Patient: sex M, age 43
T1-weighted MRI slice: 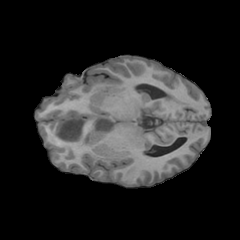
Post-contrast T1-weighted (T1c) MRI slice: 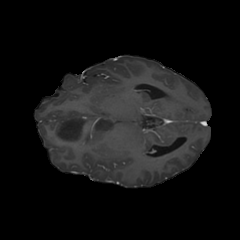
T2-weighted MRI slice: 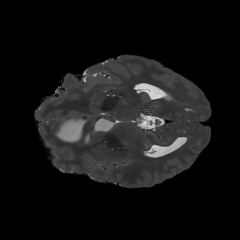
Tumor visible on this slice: yes
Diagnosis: Astrocytoma, IDH-mutant
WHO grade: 4